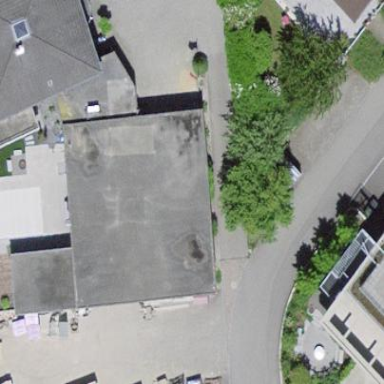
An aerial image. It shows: Industrial building.